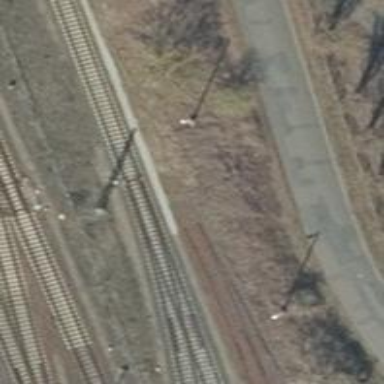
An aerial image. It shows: Railway switch.